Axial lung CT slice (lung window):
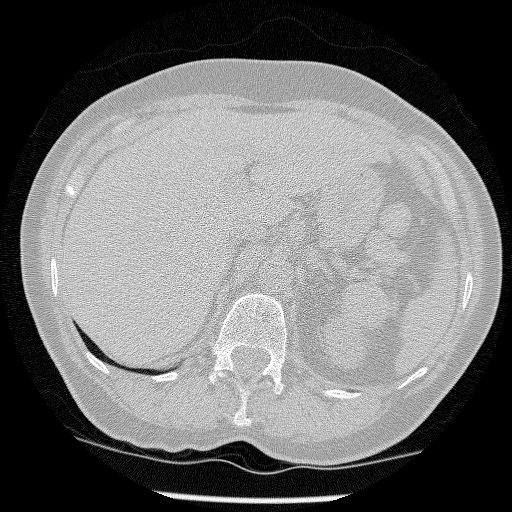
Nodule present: no